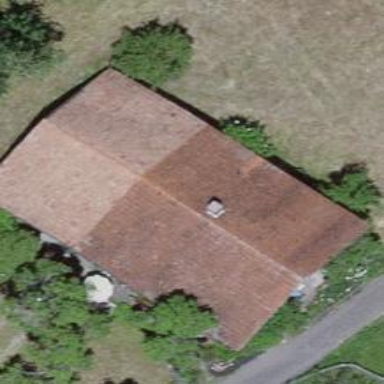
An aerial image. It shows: Farm building.